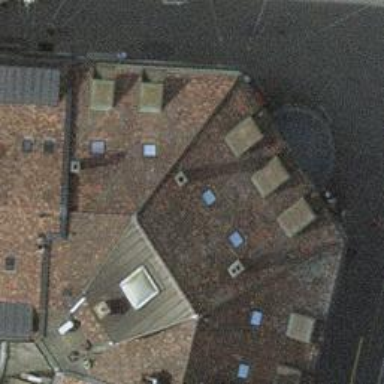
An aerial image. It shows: Café.